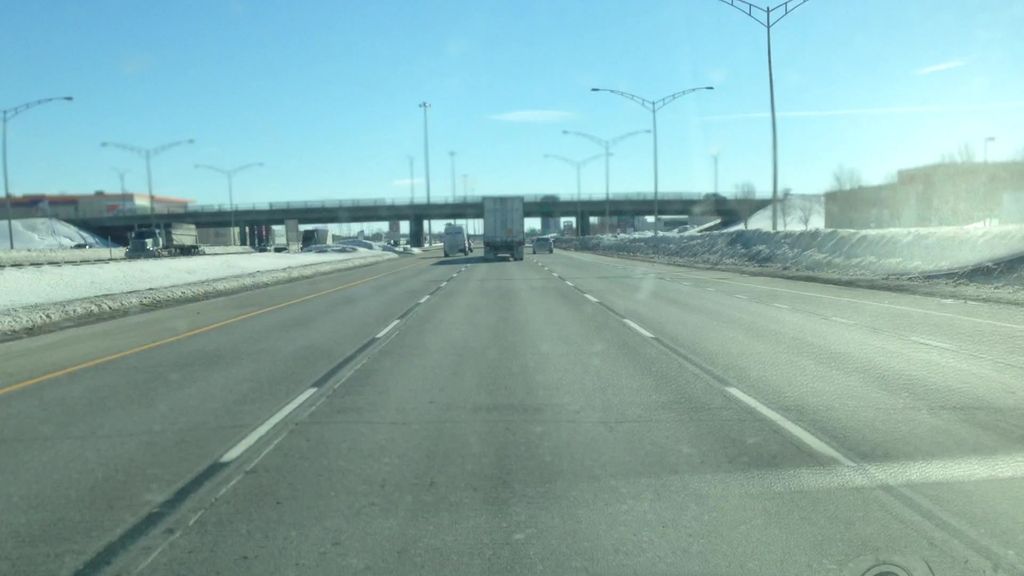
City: montreal